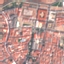
Land use / land cover class: Residential